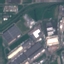
Land use / land cover: Industrial